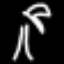
Label: palm tree